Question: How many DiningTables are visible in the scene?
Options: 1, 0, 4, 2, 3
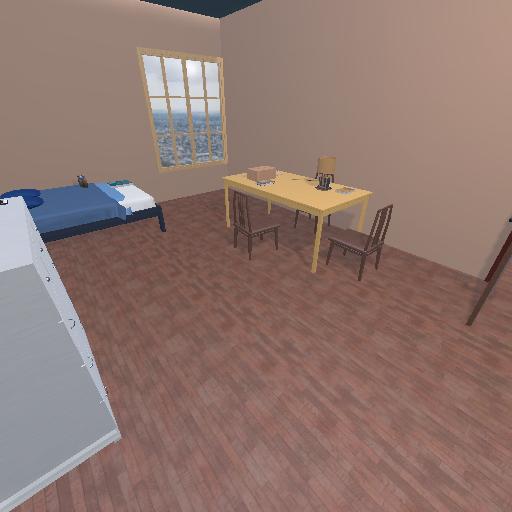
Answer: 1